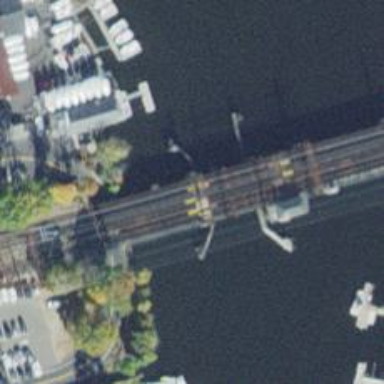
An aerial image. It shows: Bascule movable railway bridge with electrified contact line.